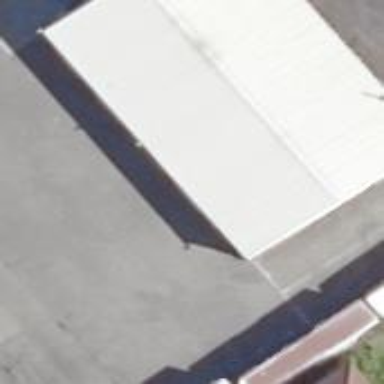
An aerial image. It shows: Industrial building with gabled roof.